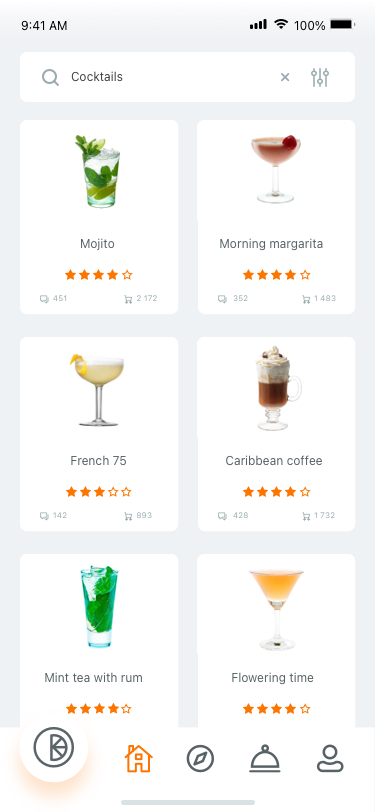
Text in this UI design:
Cocktails
Mojito
2 172
451
Morning margarita
1 483
352
French 75
893
142
Caribbean coffee
1 732
428
Mint tea with rum
893
142
Flowering time
1 732
428
100%
9:41 AM